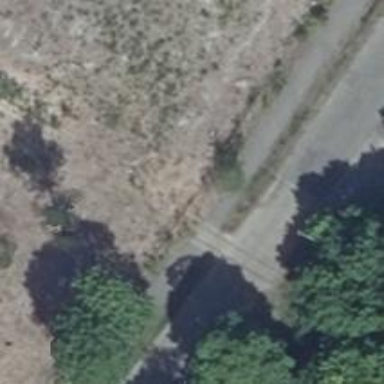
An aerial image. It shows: Abandoned railway.